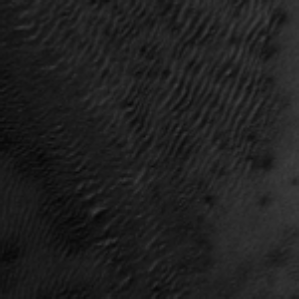
Label: frost